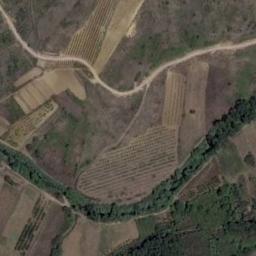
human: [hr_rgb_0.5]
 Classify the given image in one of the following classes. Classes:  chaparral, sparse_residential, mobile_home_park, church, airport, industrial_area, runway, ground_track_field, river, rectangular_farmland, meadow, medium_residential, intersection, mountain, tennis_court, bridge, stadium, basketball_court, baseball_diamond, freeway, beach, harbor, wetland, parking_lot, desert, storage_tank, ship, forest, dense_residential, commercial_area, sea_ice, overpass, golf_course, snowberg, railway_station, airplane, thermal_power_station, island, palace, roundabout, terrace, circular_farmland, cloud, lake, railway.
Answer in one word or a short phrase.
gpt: river